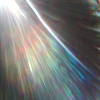
Label: sunburn